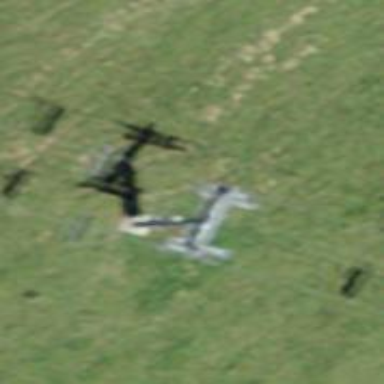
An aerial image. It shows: Pylon for aerialway.